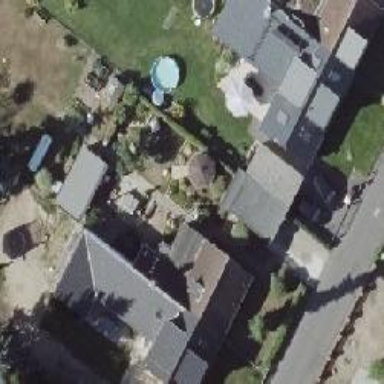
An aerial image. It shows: Semi-detached house with gabled roof.